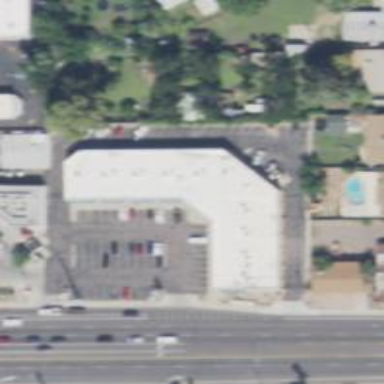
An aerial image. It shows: Convenience shop.